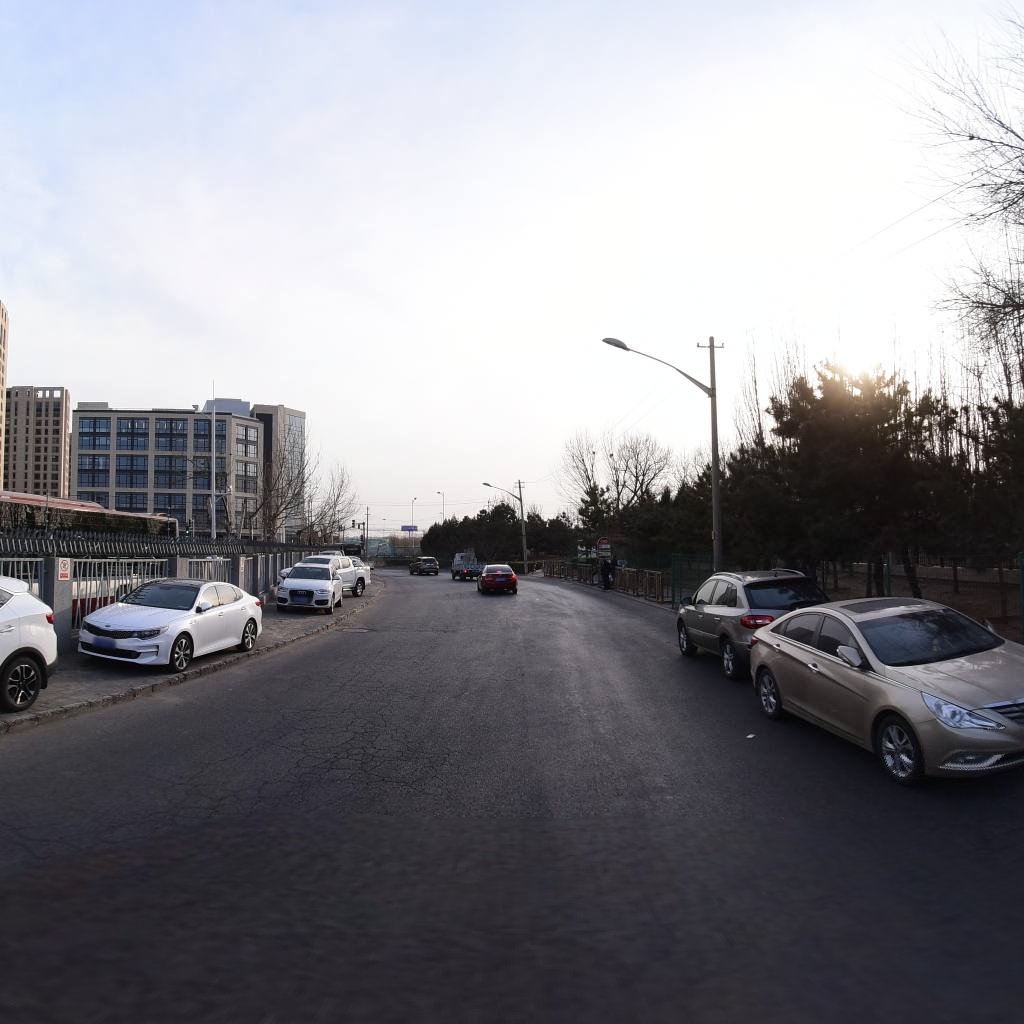
Region: Chaoyang
Road damage annotations: alligator crack, manhole cover